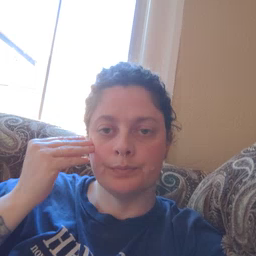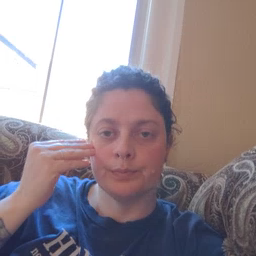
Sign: doll